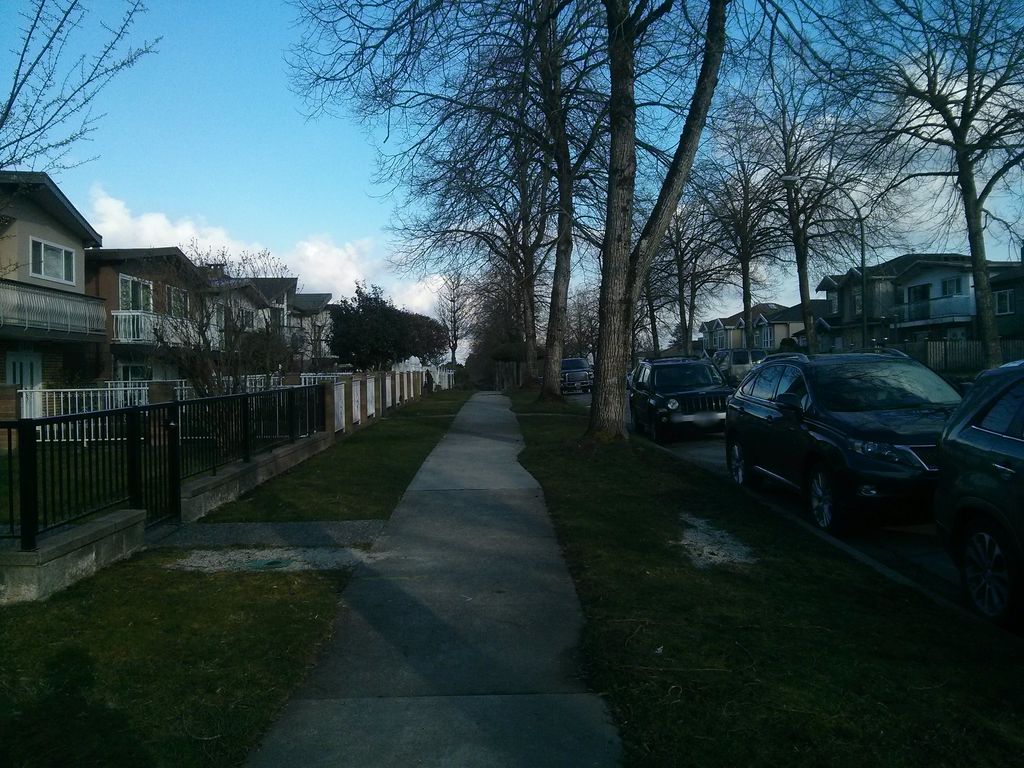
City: vancouver